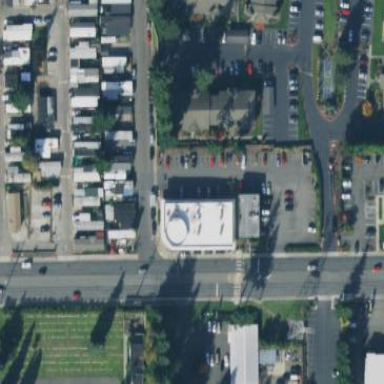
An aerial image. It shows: Commercial area.